Question: I'm using version 4.1.4
Is it possible to create a form having some fields with a background color ?
something like the next image.

Thanks
Alejandro
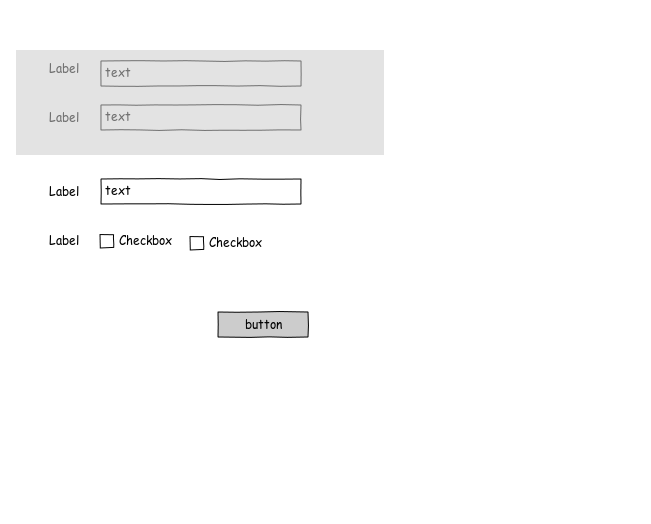
Answer: I wanted to put an easy answer to this one. This works with 4.1 too.
'''
$form->getElement('yourfield')
->js(true)
->closest('.atk-form-row-line')
->css(array('background'=>'red'));
'''
Of course there are many ways and styling of the forms is described here:
- <URL>